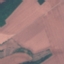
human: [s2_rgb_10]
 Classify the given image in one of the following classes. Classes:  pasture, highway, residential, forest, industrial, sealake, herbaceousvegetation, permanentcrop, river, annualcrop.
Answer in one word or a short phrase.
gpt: AnnualCrop